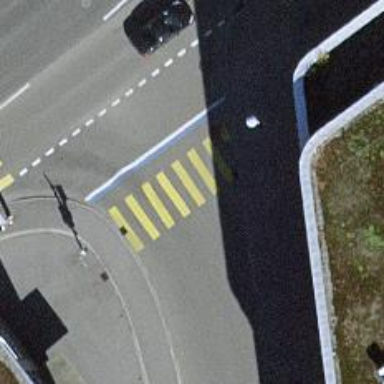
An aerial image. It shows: Road crossing with traffic signals and central island.